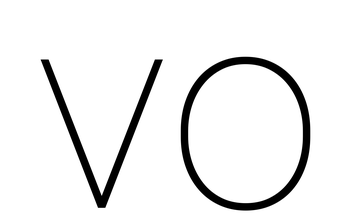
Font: Roboto_Thin